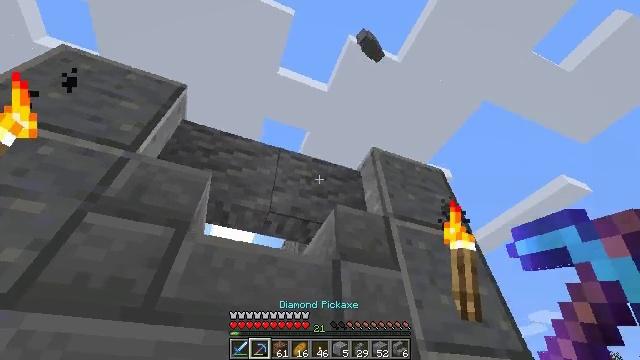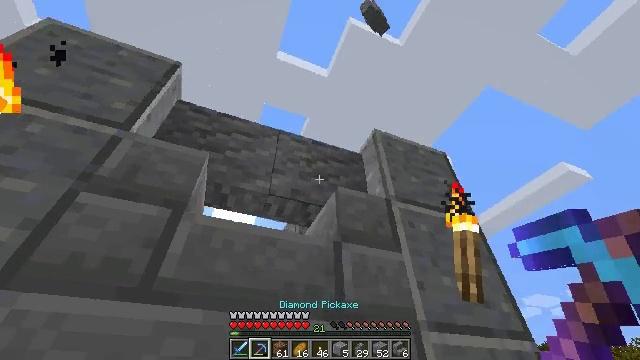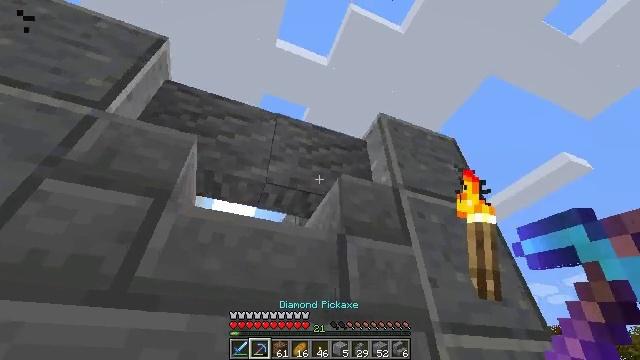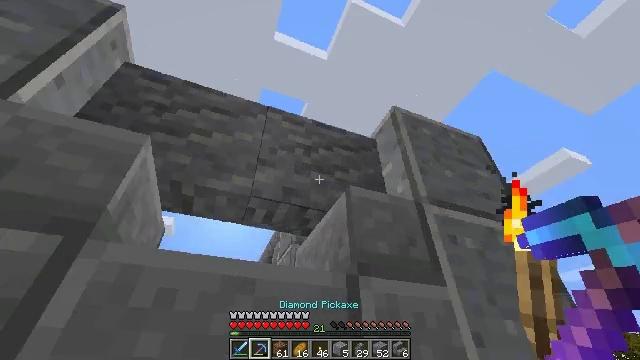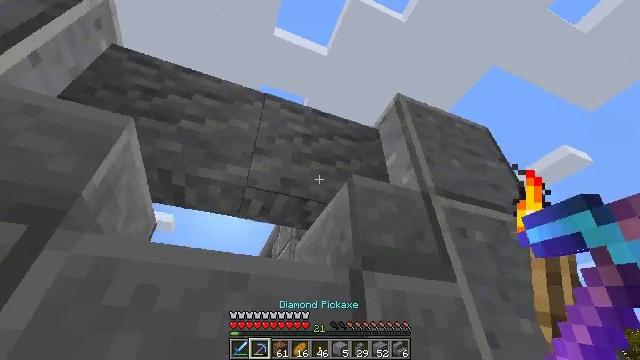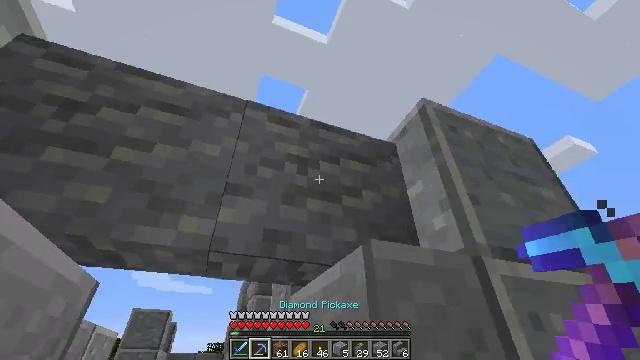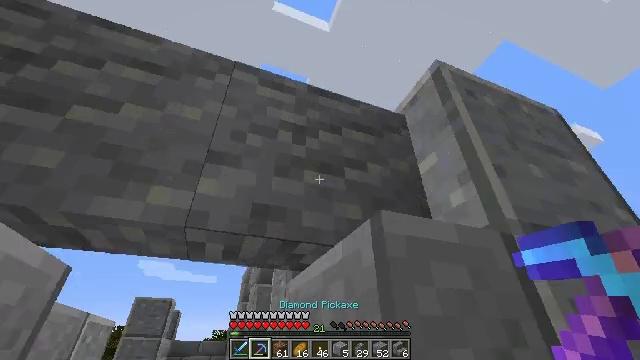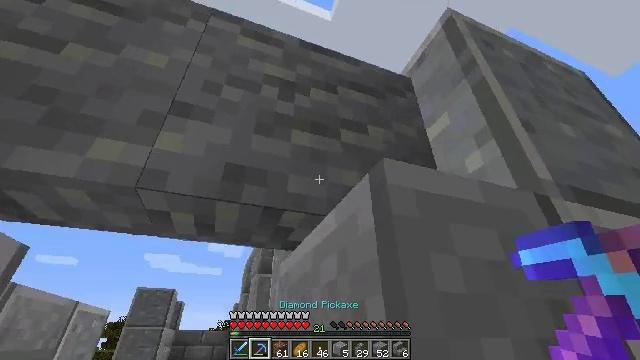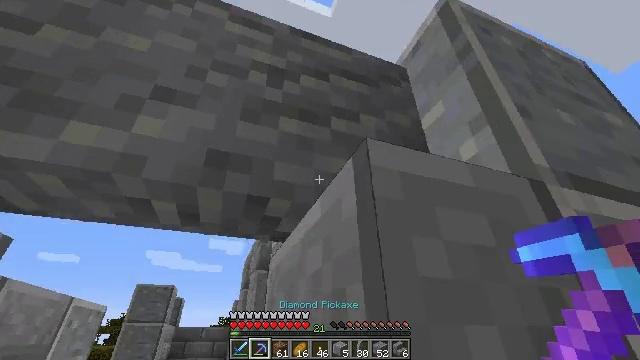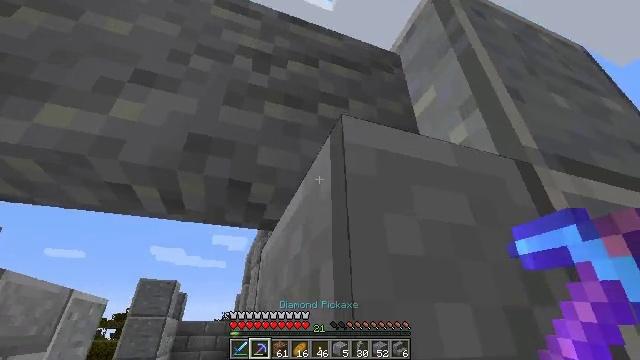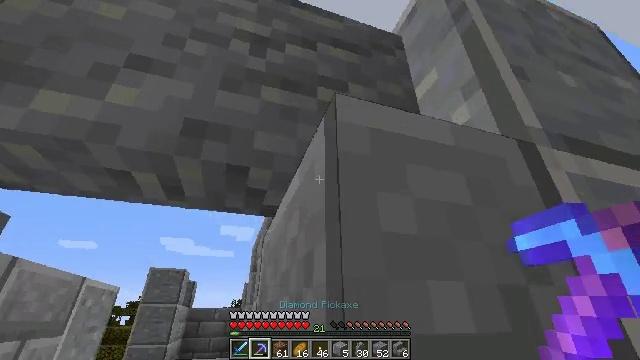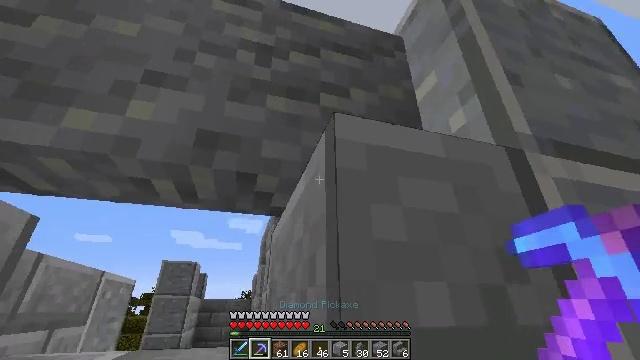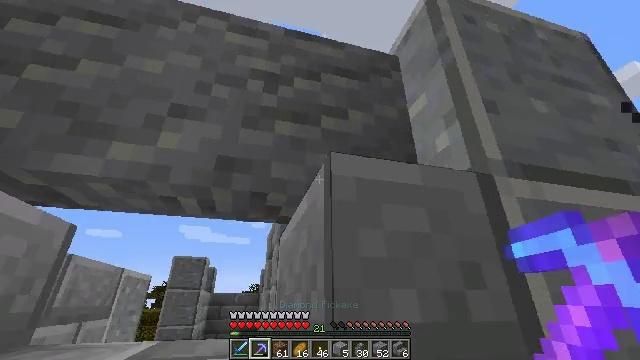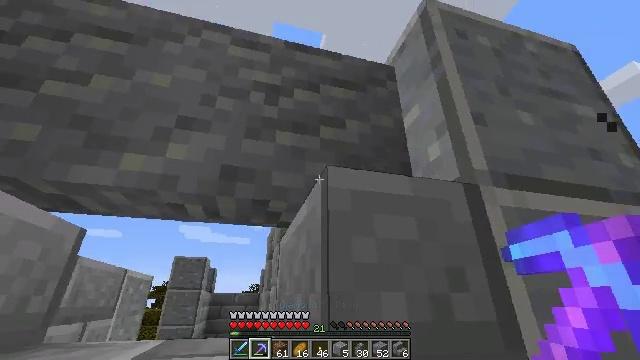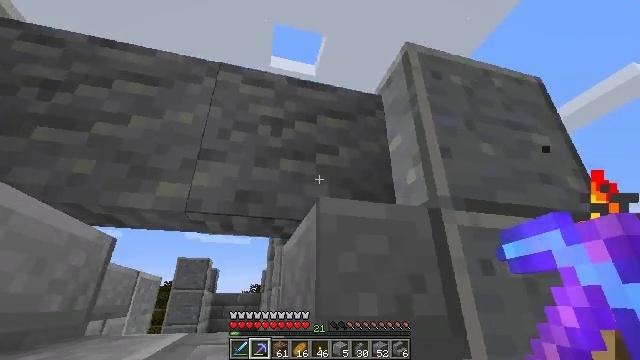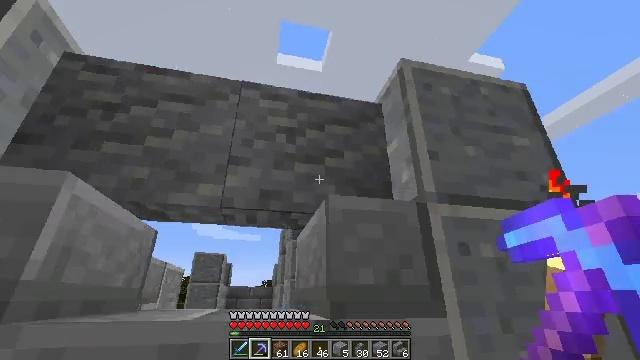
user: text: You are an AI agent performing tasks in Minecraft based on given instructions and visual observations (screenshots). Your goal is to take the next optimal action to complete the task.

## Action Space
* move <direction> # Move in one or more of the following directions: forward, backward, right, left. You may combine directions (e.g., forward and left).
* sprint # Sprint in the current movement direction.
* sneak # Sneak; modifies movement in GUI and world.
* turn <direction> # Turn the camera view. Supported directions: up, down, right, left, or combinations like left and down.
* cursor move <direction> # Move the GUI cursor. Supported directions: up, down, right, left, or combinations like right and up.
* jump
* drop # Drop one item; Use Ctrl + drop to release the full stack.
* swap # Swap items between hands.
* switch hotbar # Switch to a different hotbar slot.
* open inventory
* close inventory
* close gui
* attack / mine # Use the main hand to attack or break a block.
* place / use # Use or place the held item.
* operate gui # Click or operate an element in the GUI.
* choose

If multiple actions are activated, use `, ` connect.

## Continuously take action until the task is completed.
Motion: motion action
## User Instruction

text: Collect andesite wall blocks for reuse.
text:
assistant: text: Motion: move forward, turn down
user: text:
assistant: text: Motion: move forward, turn down
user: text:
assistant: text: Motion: move forward, turn down
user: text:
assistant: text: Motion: move forward
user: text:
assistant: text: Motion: move forward, turn down
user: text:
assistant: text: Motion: move forward, turn down
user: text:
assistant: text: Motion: move forward, turn down
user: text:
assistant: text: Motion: no_op
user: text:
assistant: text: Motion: turn down
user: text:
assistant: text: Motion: turn left and down
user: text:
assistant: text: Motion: move back, turn left and down
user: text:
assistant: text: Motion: move back, turn left and down
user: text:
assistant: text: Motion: move back
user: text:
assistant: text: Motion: move back
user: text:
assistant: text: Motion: move back, turn left and down
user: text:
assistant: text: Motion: move back, turn left and down
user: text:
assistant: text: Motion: move back, turn left and down
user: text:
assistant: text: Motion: move back, turn left and down
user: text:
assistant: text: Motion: move back, turn left and down
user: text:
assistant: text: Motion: move back, turn left and down
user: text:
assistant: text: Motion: move back, turn left and down
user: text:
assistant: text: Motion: move back, turn down
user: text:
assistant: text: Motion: move back, turn right and down
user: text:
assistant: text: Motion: move back, turn down
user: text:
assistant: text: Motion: move back, turn down
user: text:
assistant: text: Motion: move back, turn down
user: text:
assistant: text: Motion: move back, turn down
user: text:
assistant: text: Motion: move back, turn right and down
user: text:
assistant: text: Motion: move back, turn right and down
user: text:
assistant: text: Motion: move back, turn down